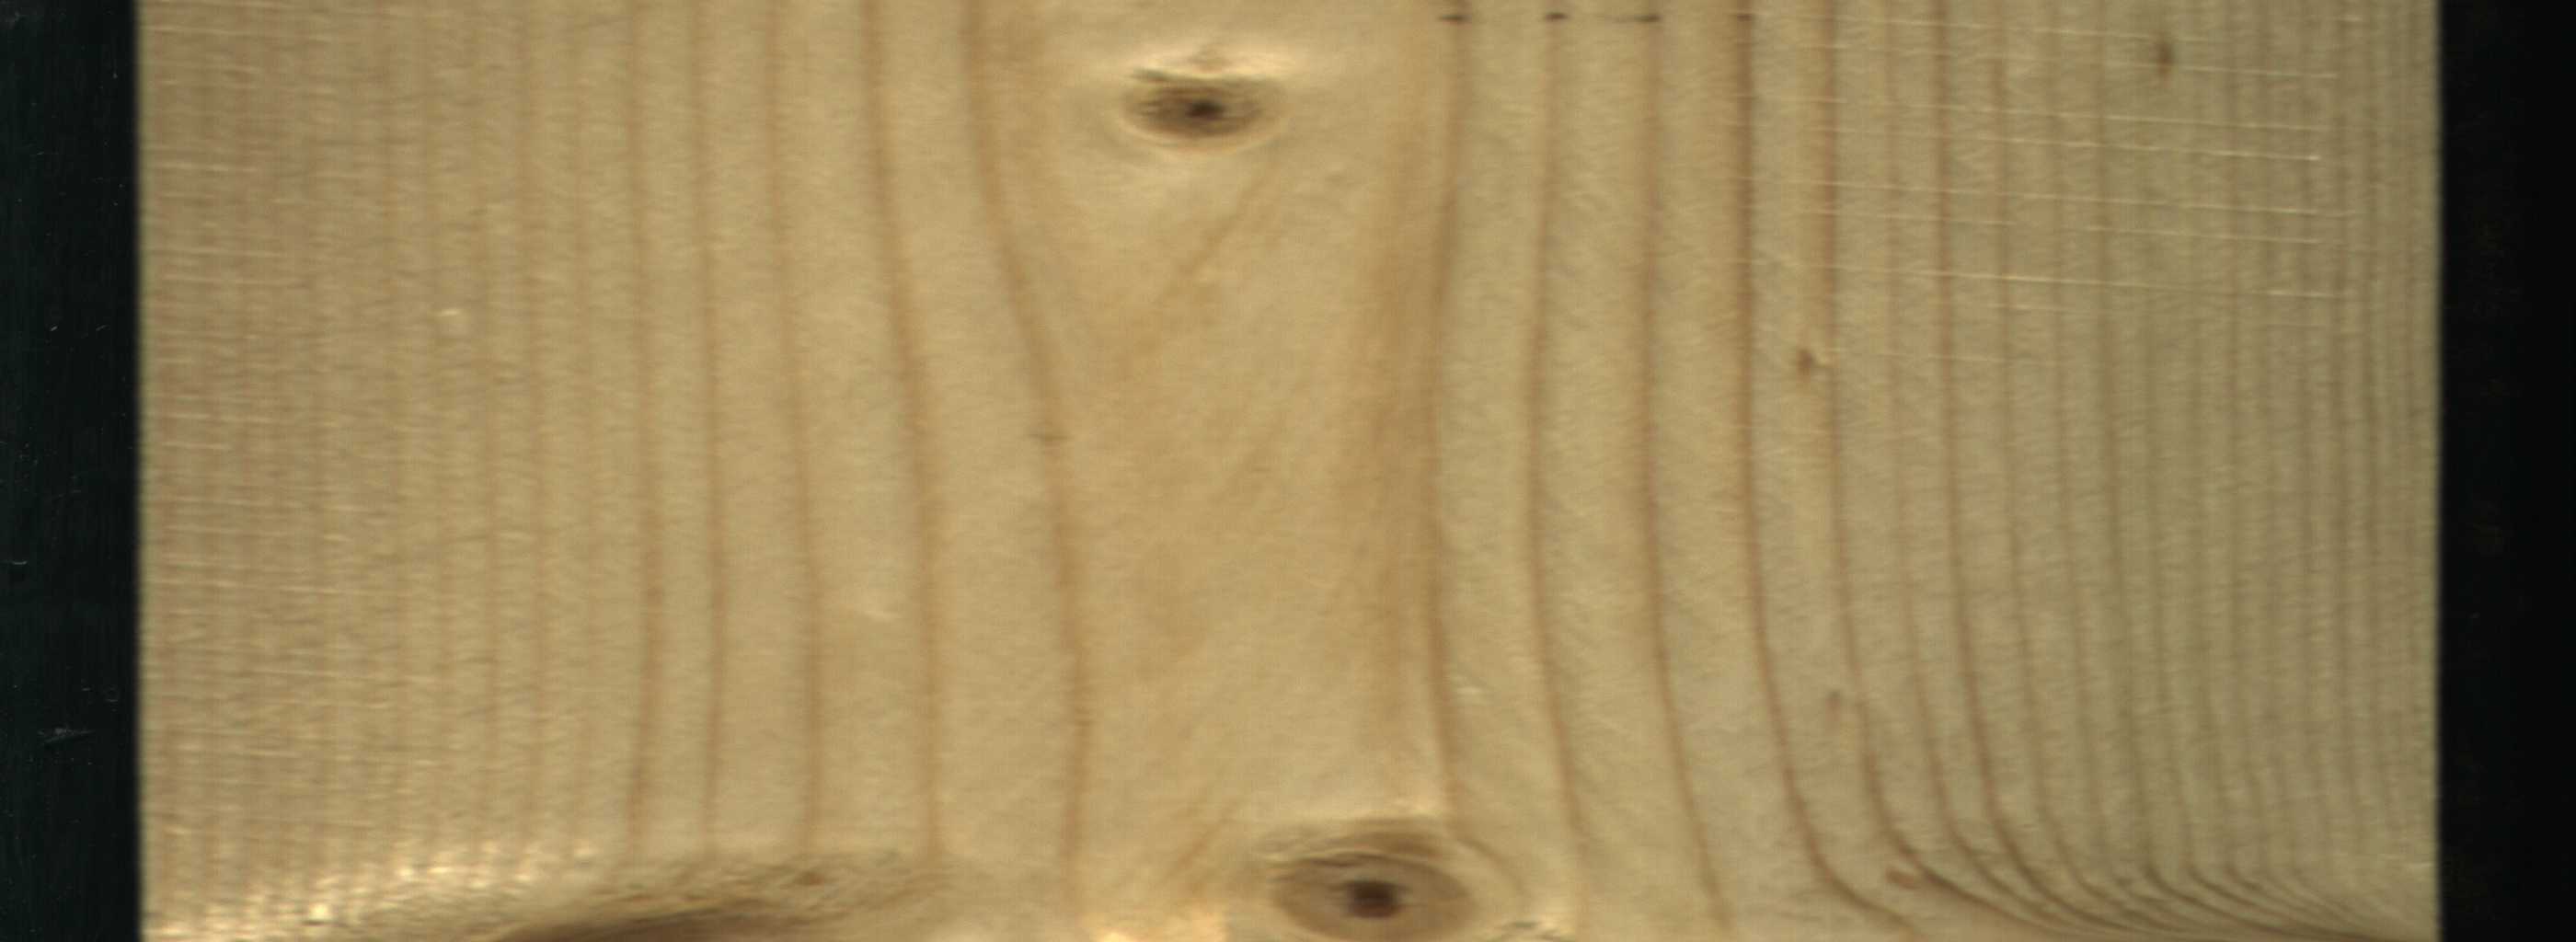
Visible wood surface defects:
Live_Knot
Live_Knot